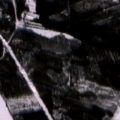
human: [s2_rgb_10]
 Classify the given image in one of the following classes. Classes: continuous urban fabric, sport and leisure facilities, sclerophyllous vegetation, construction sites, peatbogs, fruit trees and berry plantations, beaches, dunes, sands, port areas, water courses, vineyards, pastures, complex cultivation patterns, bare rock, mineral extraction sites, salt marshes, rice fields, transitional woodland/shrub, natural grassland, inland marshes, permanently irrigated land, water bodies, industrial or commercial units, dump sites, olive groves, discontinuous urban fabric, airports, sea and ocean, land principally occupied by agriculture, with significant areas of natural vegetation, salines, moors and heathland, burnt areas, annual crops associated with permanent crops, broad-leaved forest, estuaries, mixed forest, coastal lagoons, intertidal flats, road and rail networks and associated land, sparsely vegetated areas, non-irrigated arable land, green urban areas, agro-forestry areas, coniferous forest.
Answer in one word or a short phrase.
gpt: non-irrigated arable land, coniferous forest, mixed forest, transitional woodland/shrub